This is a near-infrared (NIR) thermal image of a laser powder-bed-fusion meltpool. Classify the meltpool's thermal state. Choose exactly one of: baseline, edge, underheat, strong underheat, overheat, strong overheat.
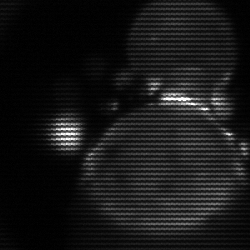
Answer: edge